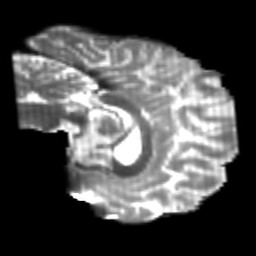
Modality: T2w
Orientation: sagittal
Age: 22
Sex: male
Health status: healthy
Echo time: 0.074 s